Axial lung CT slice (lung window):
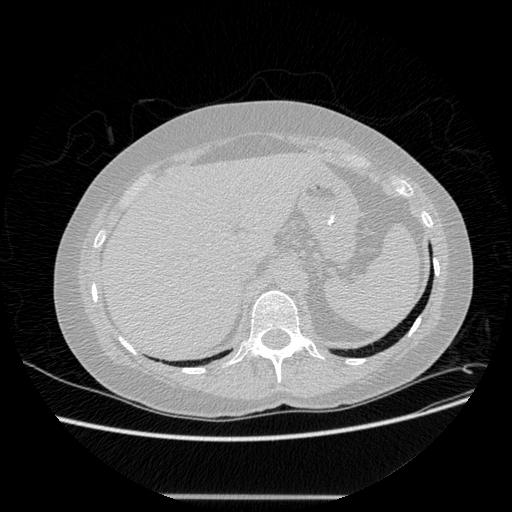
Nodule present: no